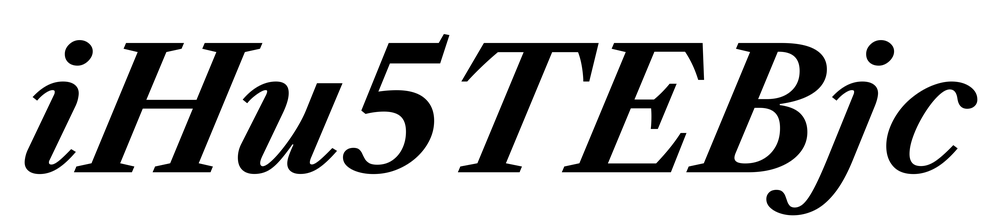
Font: LibreCaslonText-Italic_Bold_Italic